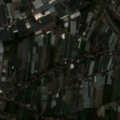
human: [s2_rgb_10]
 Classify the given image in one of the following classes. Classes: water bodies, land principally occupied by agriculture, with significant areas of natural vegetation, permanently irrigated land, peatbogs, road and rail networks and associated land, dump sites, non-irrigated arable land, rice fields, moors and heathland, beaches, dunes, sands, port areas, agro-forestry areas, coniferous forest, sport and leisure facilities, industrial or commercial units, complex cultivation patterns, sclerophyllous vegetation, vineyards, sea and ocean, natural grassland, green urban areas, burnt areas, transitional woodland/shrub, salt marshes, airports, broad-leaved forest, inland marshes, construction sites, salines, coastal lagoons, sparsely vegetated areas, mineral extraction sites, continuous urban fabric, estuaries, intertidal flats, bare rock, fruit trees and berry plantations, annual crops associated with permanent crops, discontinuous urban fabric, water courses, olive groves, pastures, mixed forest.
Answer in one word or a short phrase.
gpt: discontinuous urban fabric, industrial or commercial units, green urban areas